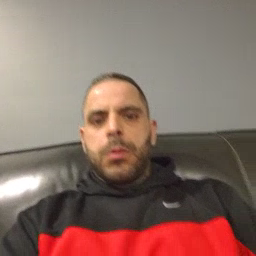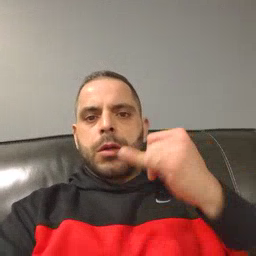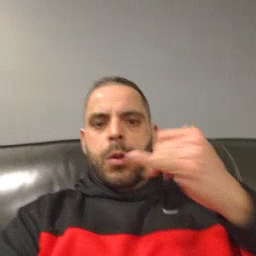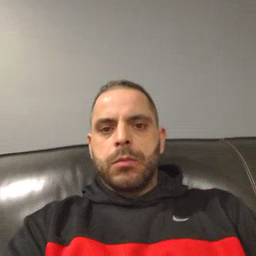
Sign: yellow